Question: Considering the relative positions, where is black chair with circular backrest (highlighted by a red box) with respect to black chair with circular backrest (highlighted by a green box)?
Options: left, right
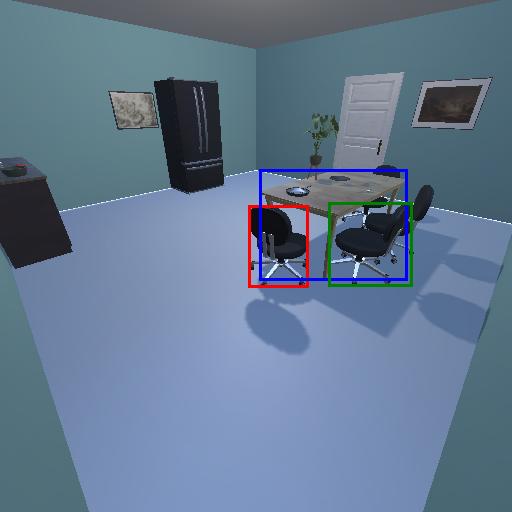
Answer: left